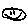
Label: smiley face